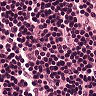
Metastatic tissue present: no